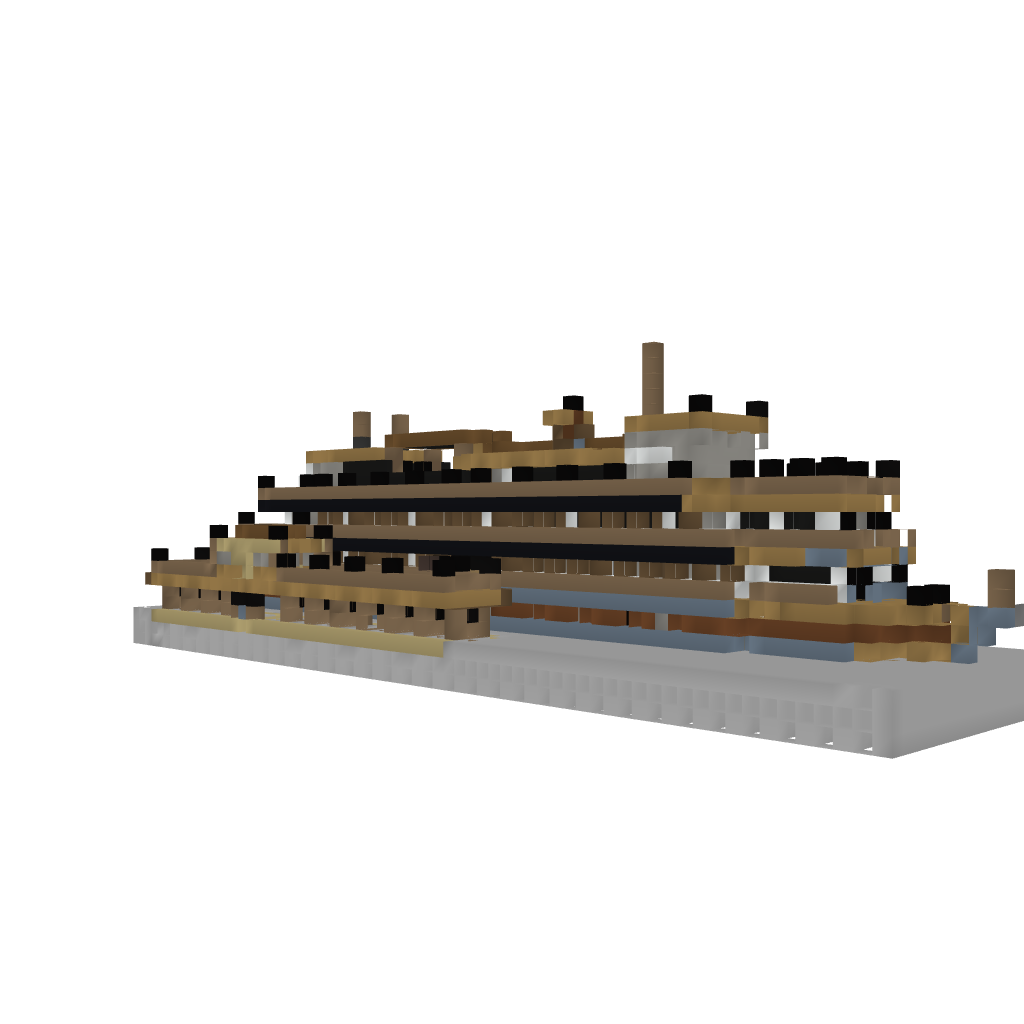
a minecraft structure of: AxiumSA Luxury Liner